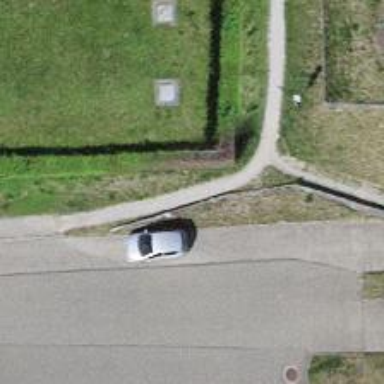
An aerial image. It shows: Hedge barrier.